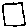
Label: square